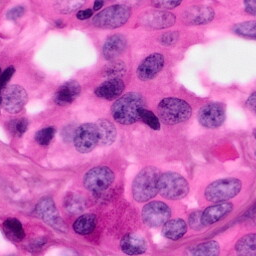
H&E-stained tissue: Pancreatic